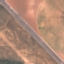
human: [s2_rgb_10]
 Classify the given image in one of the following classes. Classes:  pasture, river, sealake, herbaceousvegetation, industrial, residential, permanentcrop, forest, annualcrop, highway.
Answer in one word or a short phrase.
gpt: Highway